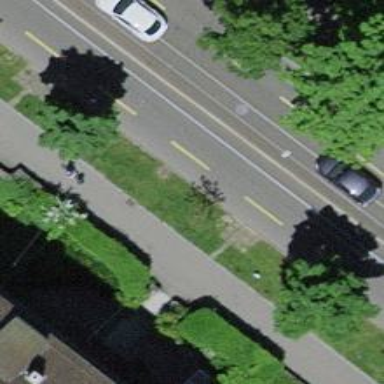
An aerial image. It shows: Avenue lined with trees.